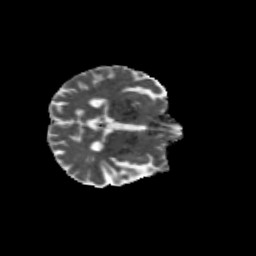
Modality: MD
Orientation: axial
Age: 68
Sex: male
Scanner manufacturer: siemens
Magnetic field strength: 3 T
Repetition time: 4.71 s
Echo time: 0.0906 s